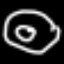
Label: donut